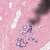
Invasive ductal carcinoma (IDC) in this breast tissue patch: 0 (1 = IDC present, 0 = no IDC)